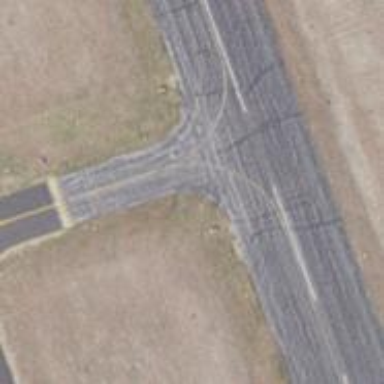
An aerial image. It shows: View of taxiway at the airport.